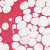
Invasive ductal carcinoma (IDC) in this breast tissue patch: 0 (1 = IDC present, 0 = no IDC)